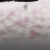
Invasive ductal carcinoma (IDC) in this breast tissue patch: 0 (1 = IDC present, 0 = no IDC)